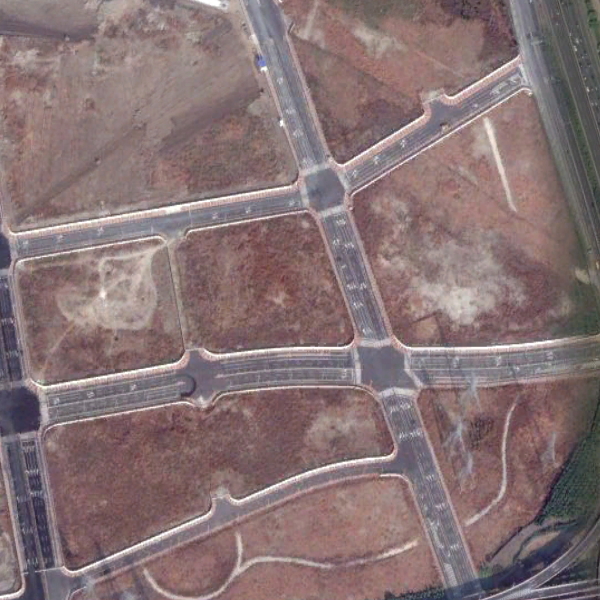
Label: BareLand